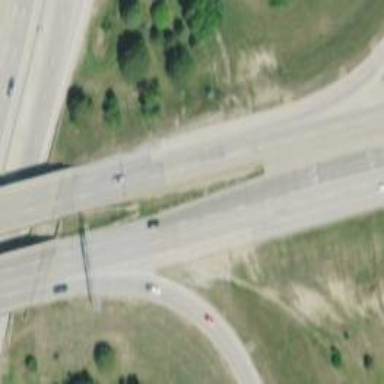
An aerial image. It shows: Primary highway.